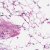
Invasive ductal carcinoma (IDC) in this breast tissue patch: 0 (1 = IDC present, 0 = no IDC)